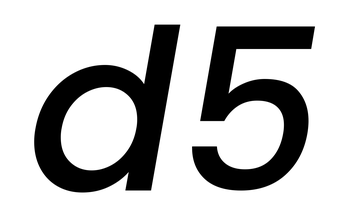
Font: Poppins-MediumItalic